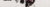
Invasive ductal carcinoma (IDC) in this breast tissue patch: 0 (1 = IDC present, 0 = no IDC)